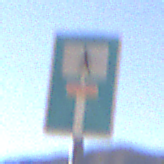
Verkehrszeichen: SackgasseFussgaengerDurchlaessig
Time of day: MorningAfternoon
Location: Outdoor (Nature)
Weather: Clear
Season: NotSpecified
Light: Natural